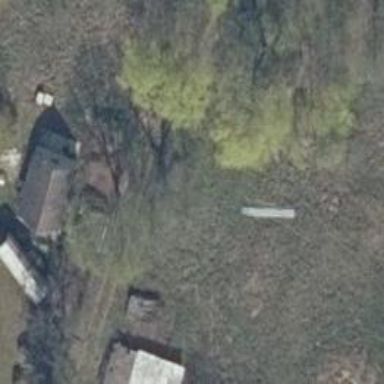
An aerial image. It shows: Isolated dwelling in the countryside.